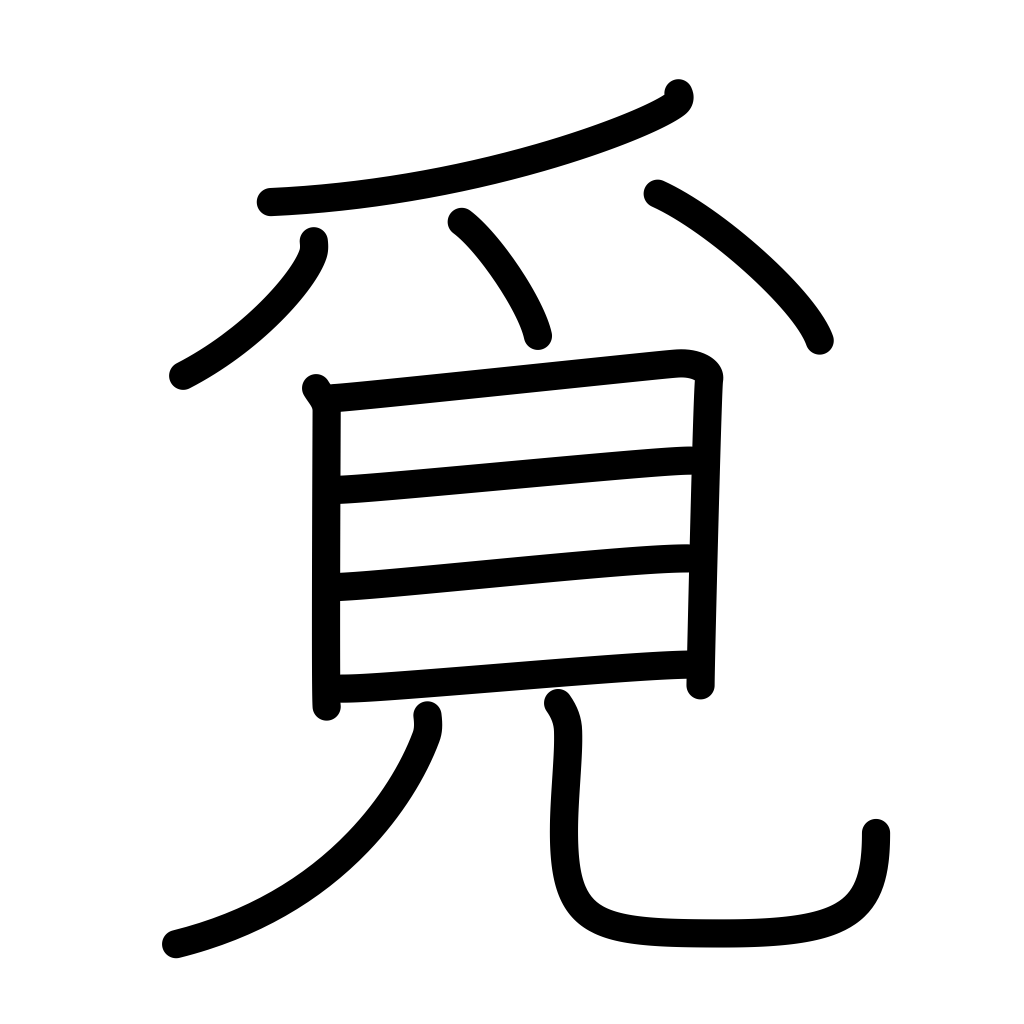
Meaning: seek